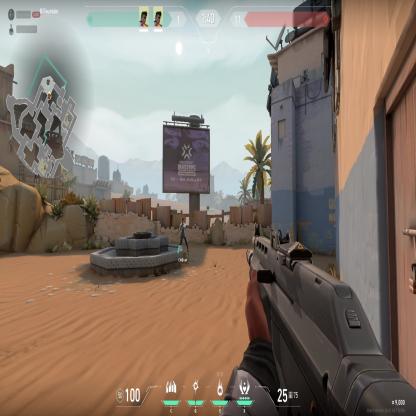
Label: teammate